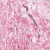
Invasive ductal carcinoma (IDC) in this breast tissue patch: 0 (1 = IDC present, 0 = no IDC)